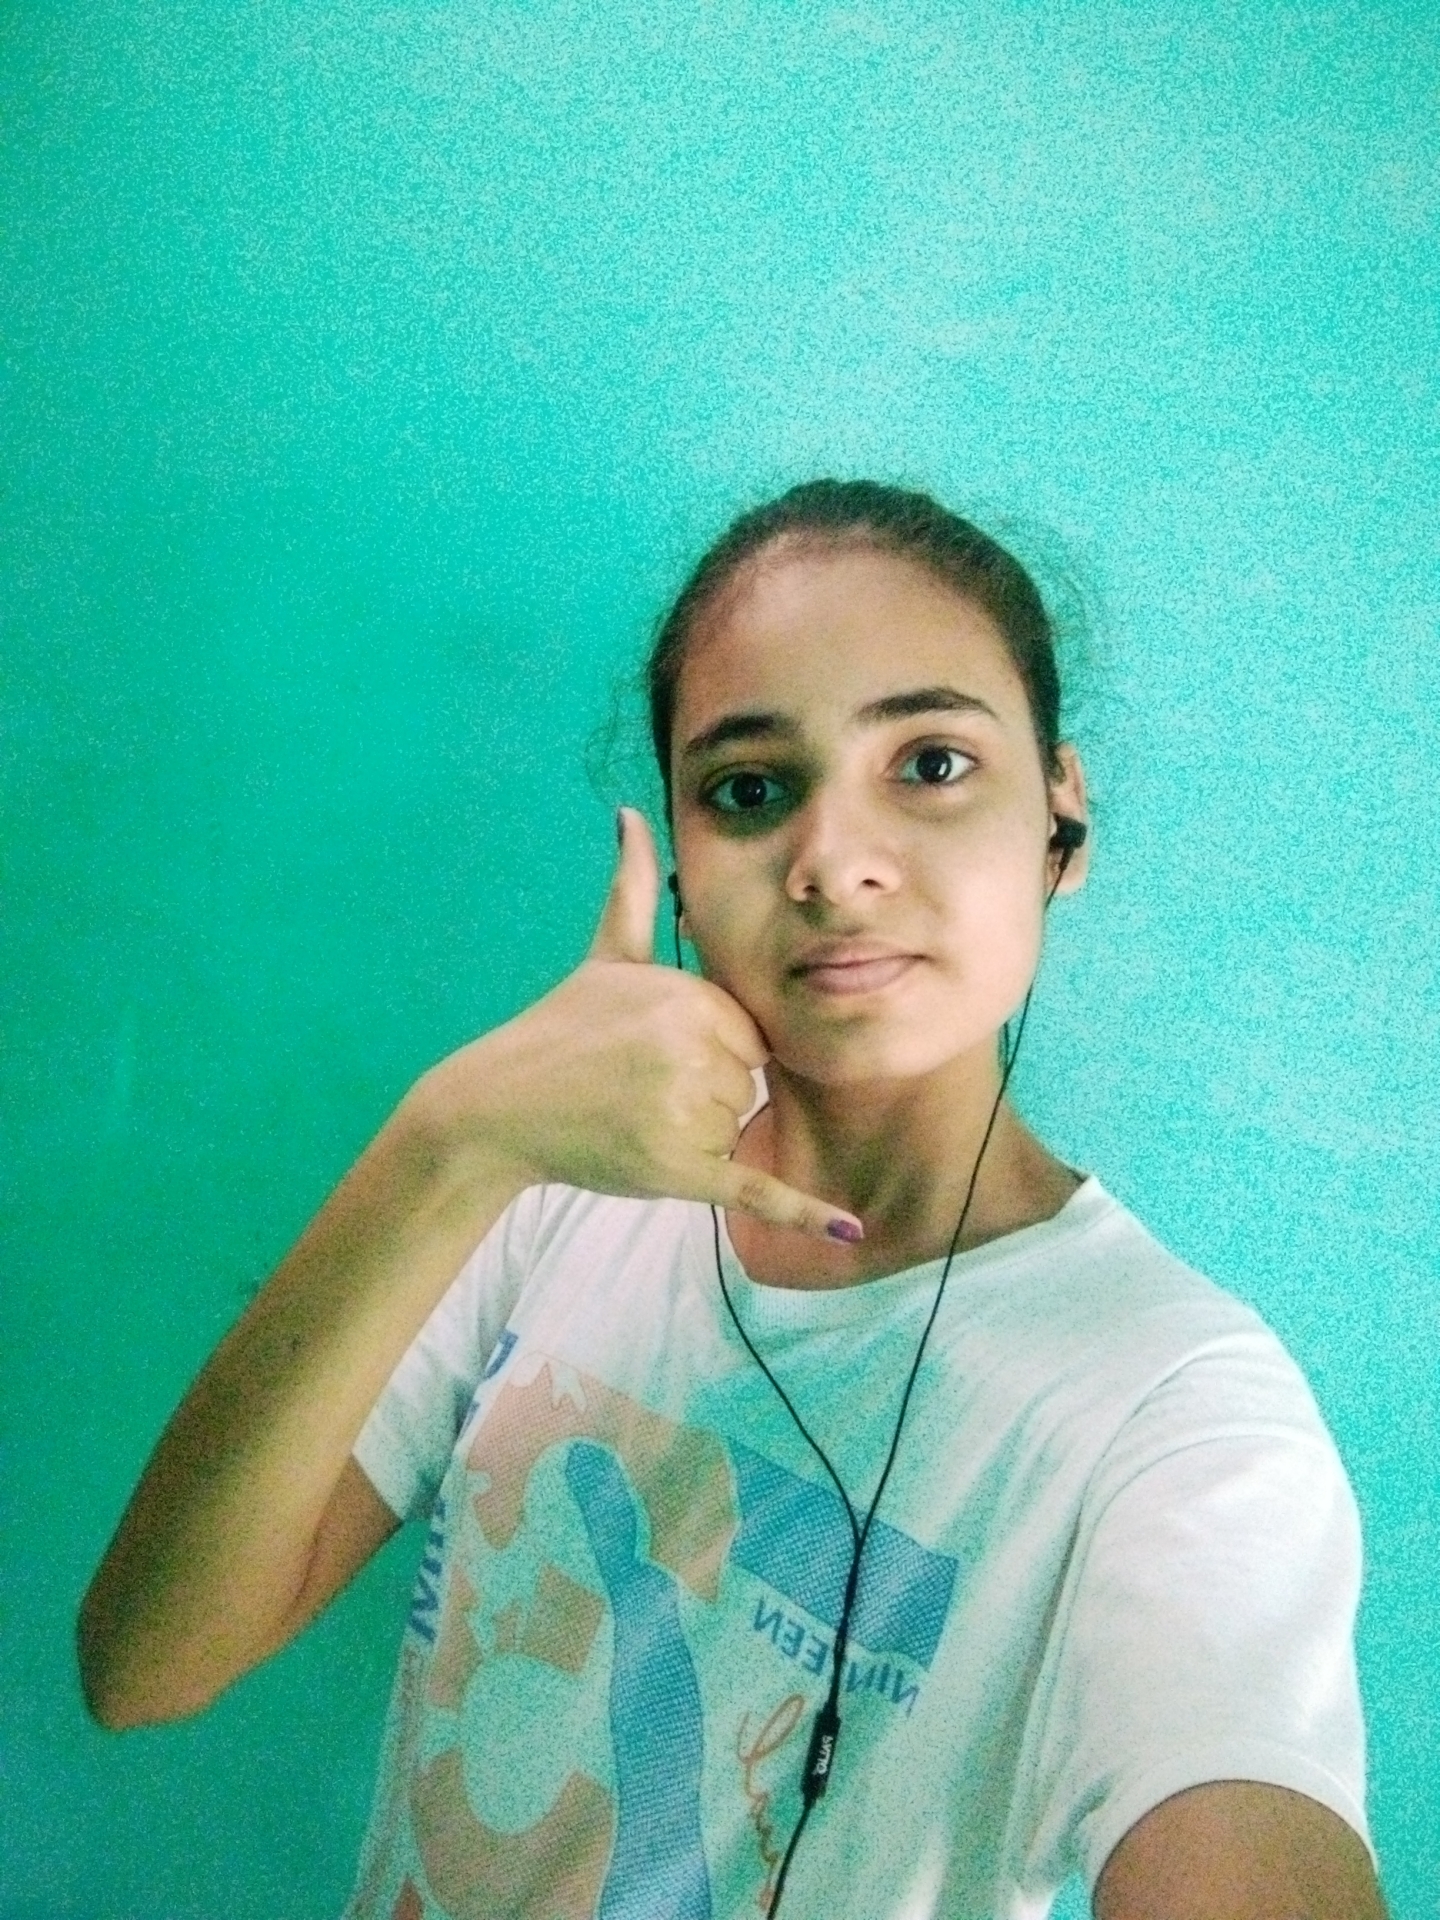
Label: noise